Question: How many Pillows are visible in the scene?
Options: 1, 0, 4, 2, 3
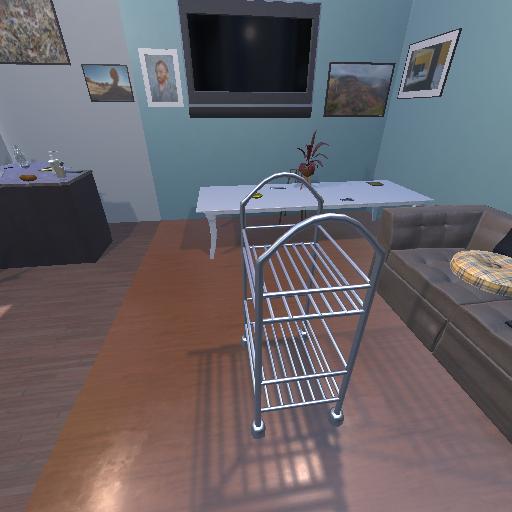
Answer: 1